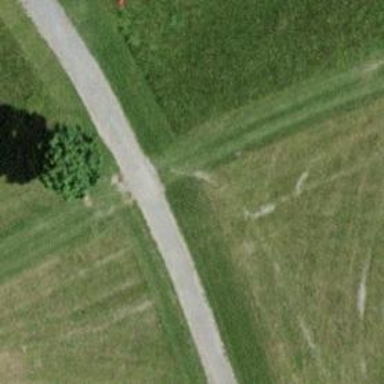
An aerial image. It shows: Golf cartpath that is also road path.